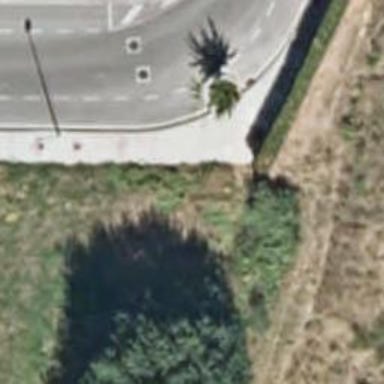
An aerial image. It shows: Sidewalk.